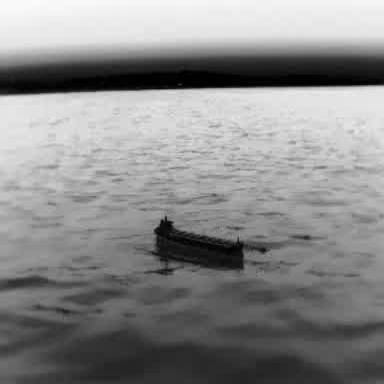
There is a liner in the infrared image.